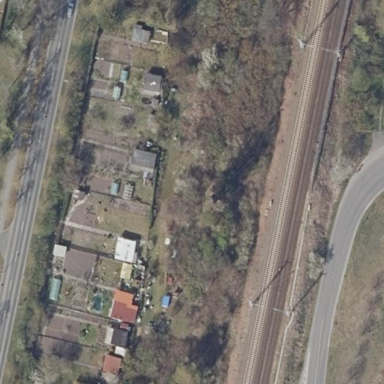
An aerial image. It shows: Allotments area.